Question: Visual Studio: 2010
Framework: 4.0
Code behind: VB.Net
I am building web site in asp.net. I used grid view for displaying data. I want vertical lines on visible columns only. For this purpose I used gridline property of gridview. But it applied on all the columns in the gridview. In grid view there are some invisible (hide) columns. So I don't want to apply on those columns which are hidden. I tried to decrease the column width but its not working.
So how hide grid lines for hidden columns. Attached screen shot of my grid view.
Decreasing width of column I used below code:
'''
gridview1.Columns (8).ItemStyle.Width = 0
'''
I used below property for setting the vertical line on the grid view.
'''
gridview1.GridLines="Vertical"
'''
Below is screen shot of my grid view:

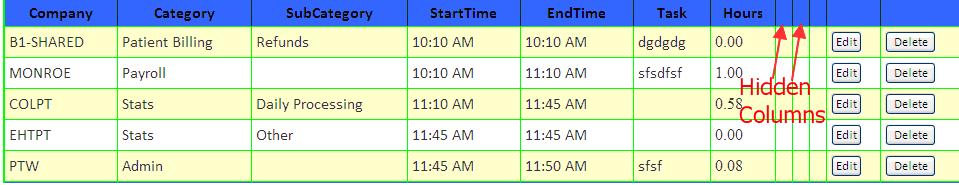
Answer: You should actually toggle the Visibility of 'ColumnCollection' at the 'DataBound' Event like this.
'''
Protected Sub gridview1_DataBound(sender As Object, e As System.EventArgs) Handles gridview1.DataBound
gridview1.Columns(7).Visible = False
gridview1.Columns(8).Visible = False
gridview1.Columns(9).Visible = False
End Sub
'''